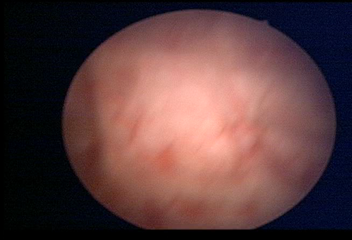
Modality: WLC
Class: Normal mucosa
Bladder cancer association: No